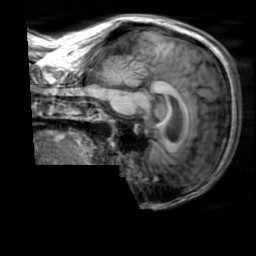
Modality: T1w
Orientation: sagittal
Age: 32
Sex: male
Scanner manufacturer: siemens
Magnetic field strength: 3 T
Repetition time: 2.3 s
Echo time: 0.00303 s